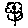
Label: flower